Question: Is it possible in pure CSS to lay out list elements to arbitrary number of columns, preserving the left-to-right order, as on this example?

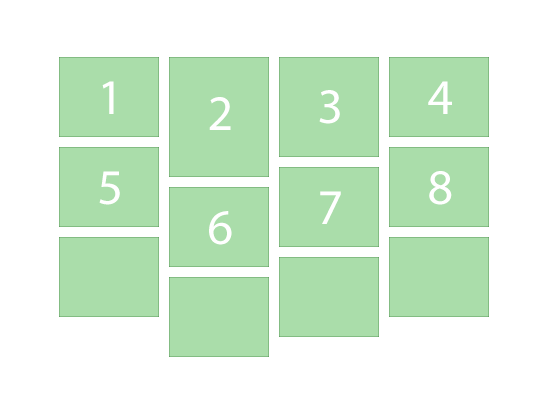
Answer: Yes, it should be theoretically possible.
- Since you want the flex items arranged in columns,'''
#flex-container { flex-flow: column wrap; }
'''
- But then the order of the elements would be preserved vertically (in columns). Since you want horizontally, they must be reordered:'''
#flex-container > :nth-child(4n - 2) { order: 1; }
#flex-container > :nth-child(4n - 1) { order: 2; }
#flex-container > :nth-child(4n - 0) { order: 3; }
'''
- And then we must force column breaks.According to <URL>:'''
#flex-container > :nth-child(-n + 4) {
page-break-before: always; /* CSS 2.1 syntax */
break-before: always; /* New syntax */
}
'''
However, forced breaks in flexbox are not widely implemented yet. It works on Firefox, though.
'''
#flex-container {
display: flex;
flex-flow: column wrap;
}
#flex-container > :nth-child(4n - 2) { order: 1; }
#flex-container > :nth-child(4n - 1) { order: 2; }
#flex-container > :nth-child(4n - 0) { order: 3; }
#flex-container > :nth-child(-n + 4) {
page-break-before: always; /* Old syntax */
break-before: always; /* New syntax */
border-top: 1px solid;
}
'''
'''
<div id="flex-container">
<span>1</span>
<span>2</span>
<span>3</span>
<span>4</span>
<span>5</span>
<span>6</span>
<span>7</span>
<span>8</span>
<span>9</span>
<span>10</span>
</div>
'''